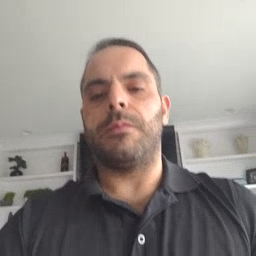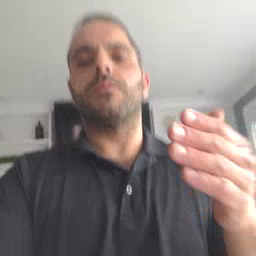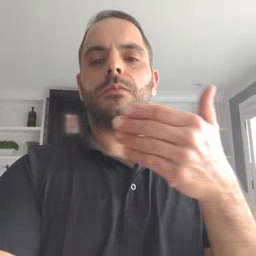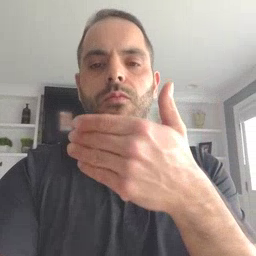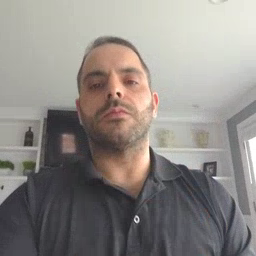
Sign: fish